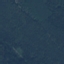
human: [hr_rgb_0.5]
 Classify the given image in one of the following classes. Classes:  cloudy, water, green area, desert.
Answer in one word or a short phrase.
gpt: green area